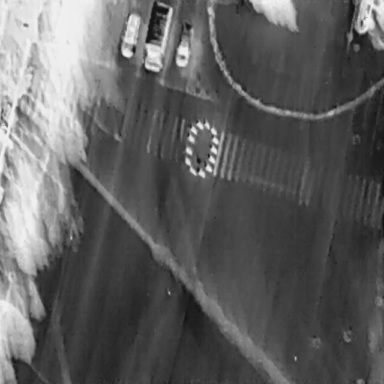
There are two Cars in the infrared image.